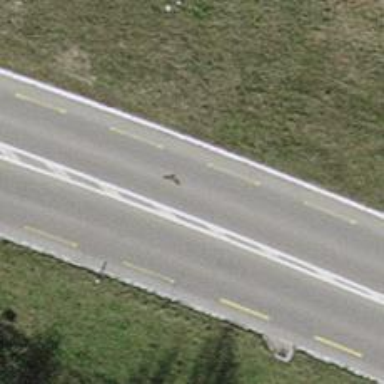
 featuring soft lane designated for cyclists."